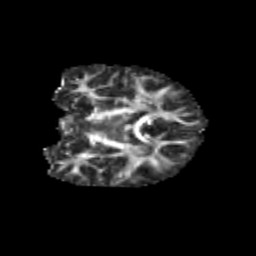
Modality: FA
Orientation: coronal
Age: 11
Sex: female
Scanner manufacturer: siemens
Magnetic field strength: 3 T
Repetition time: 3.8 s
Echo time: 0.07 s